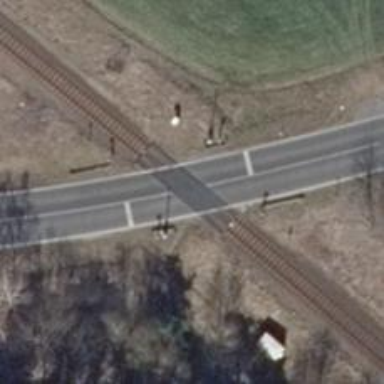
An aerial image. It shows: Level crossing with lights and saltire markings.